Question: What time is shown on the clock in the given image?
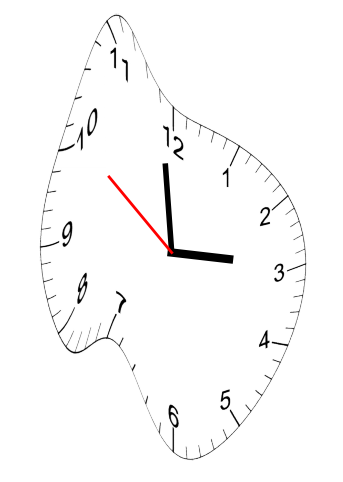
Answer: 02:58:51